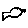
Label: fish